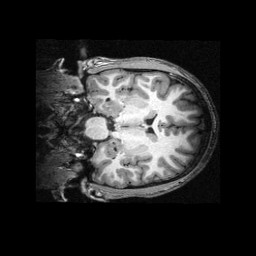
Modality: T1w
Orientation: coronal
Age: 20
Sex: male